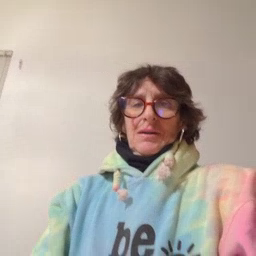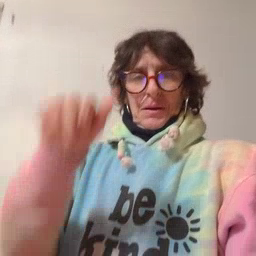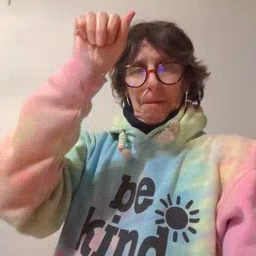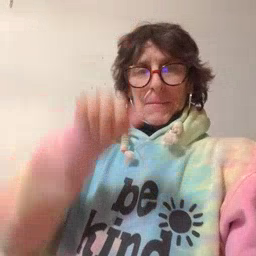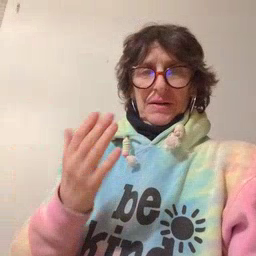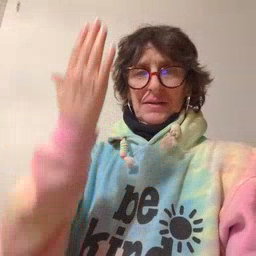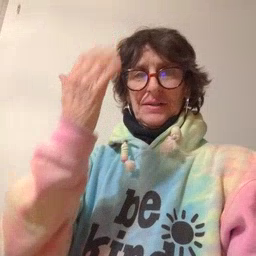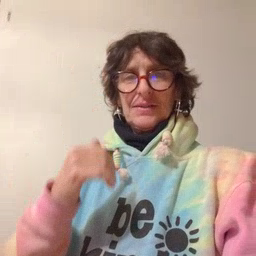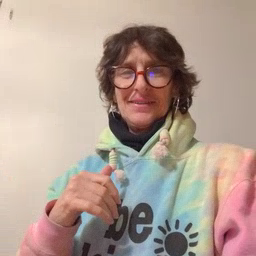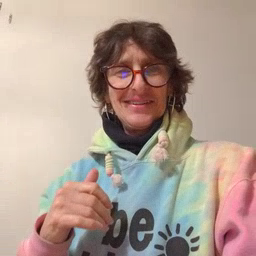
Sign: mitten